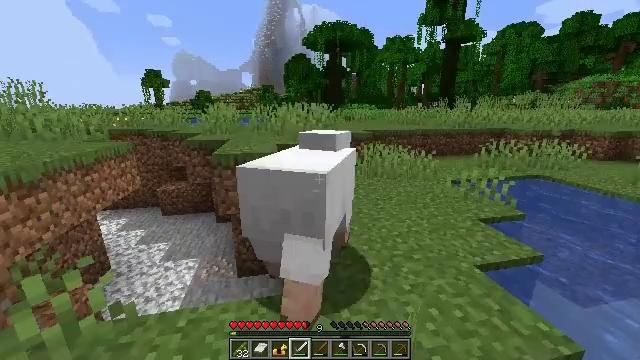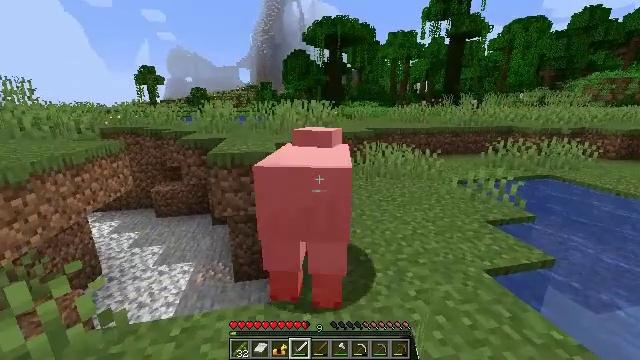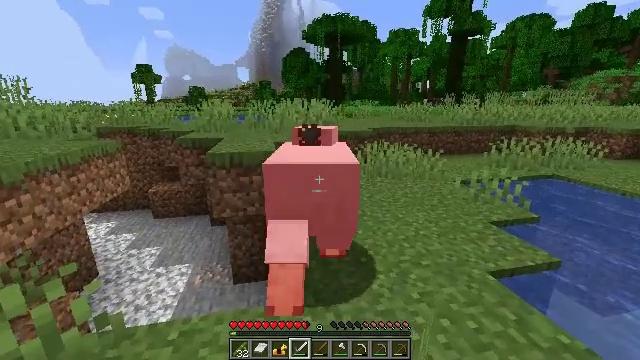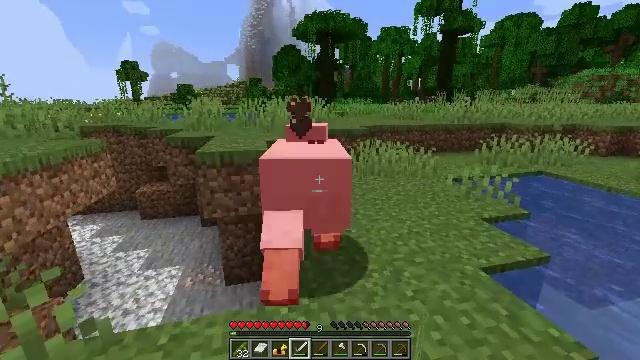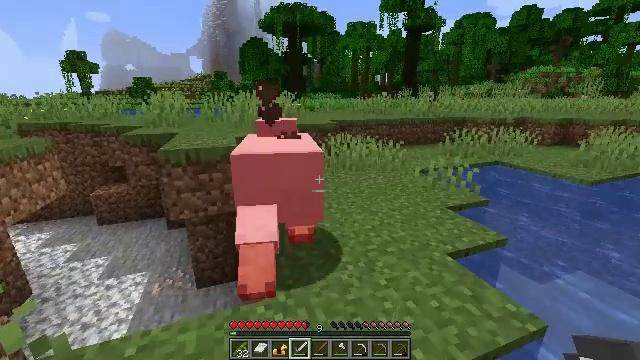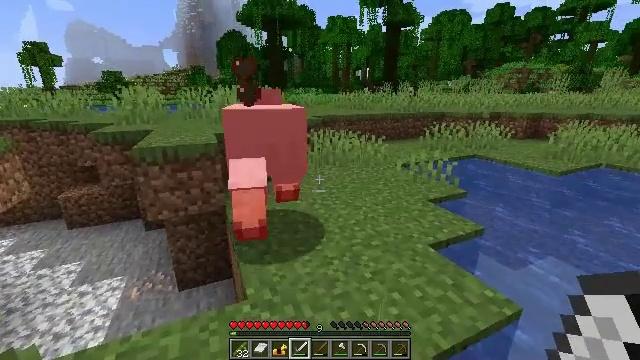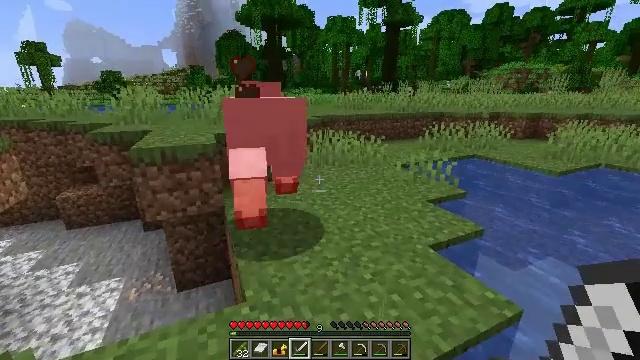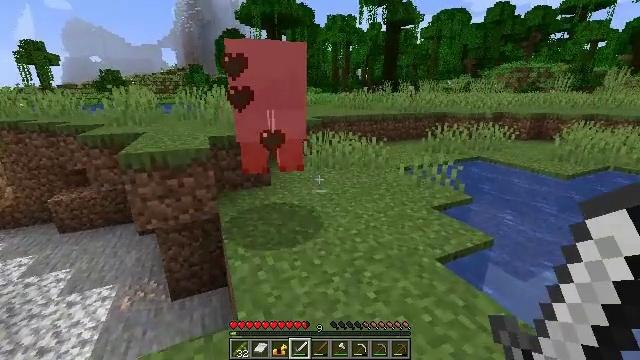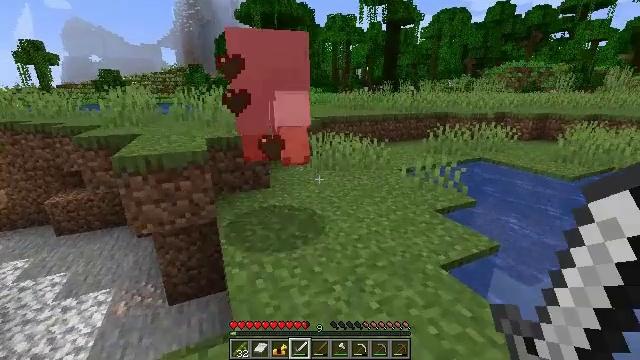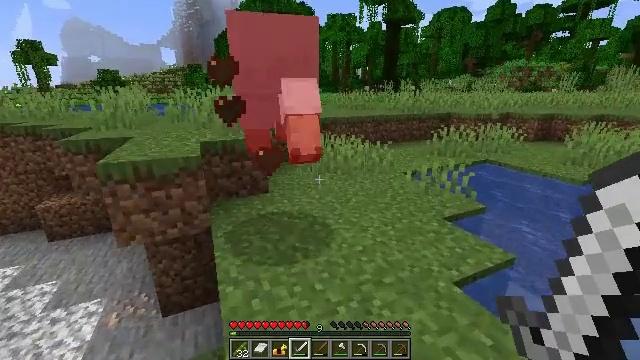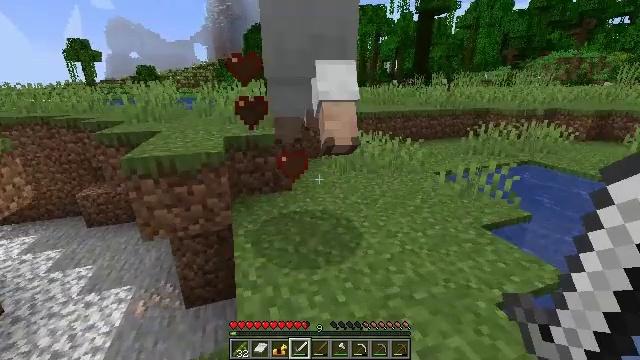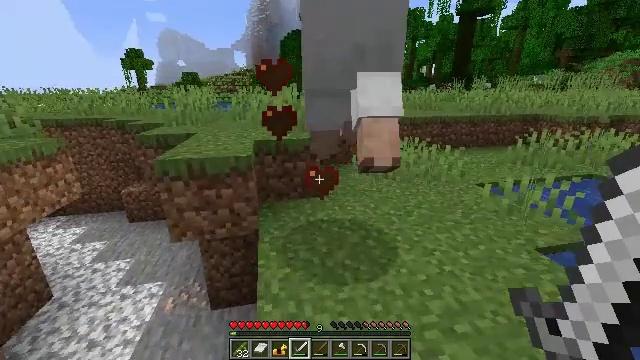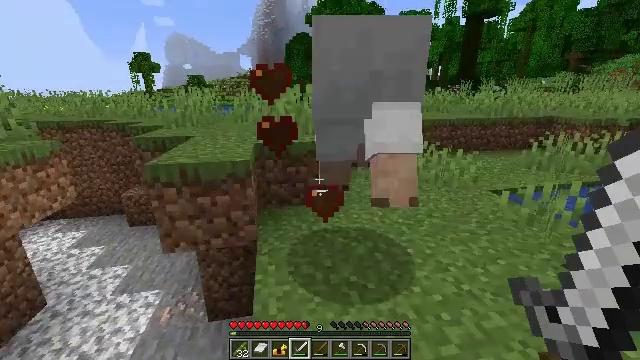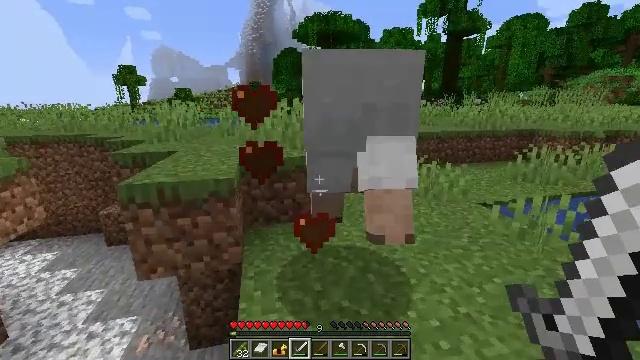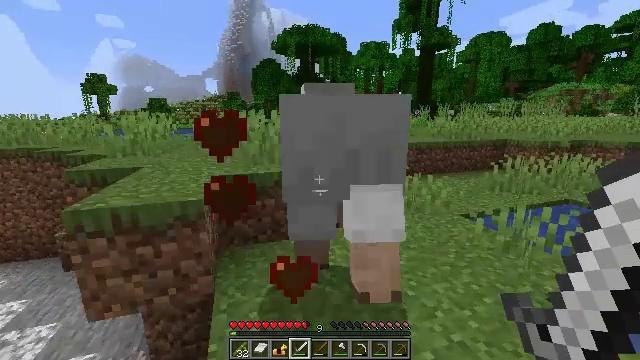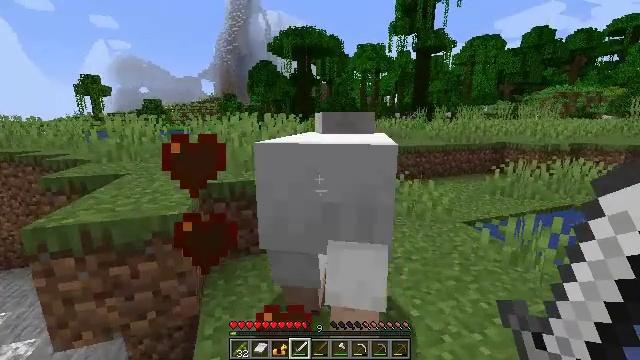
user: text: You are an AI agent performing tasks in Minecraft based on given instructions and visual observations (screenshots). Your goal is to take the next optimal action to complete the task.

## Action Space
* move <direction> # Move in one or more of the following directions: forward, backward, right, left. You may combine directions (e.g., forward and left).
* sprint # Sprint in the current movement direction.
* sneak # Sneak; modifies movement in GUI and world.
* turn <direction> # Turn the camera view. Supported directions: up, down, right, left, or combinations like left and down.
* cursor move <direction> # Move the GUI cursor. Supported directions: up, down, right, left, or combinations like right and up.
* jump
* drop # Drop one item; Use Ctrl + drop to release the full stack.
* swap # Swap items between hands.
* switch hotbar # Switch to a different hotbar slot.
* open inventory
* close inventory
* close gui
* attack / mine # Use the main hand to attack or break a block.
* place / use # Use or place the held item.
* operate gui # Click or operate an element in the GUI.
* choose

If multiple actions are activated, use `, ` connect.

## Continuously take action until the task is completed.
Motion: motion action
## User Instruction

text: Hunt a sheep.
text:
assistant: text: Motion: no_op
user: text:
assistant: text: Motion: no_op
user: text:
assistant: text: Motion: turn right
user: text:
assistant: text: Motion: turn right and down
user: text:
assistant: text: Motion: turn right
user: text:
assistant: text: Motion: move forward
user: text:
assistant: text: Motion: move forward
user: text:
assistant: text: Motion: move forward
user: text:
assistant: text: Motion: move forward
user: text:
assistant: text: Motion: move forward, turn left and down
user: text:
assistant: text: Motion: move forward, turn left
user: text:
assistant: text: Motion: move forward, turn left
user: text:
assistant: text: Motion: move forward, turn right and up
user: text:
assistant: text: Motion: move forward, turn right and up
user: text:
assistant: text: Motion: move forward
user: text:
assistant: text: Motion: move forward
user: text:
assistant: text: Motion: move forward, attack / mine
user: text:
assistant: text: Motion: move forward, attack / mine
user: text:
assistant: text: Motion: move forward, attack / mine
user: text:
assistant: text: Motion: turn down, attack / mine
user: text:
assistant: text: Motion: turn down, attack / mine
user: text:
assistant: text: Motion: no_op